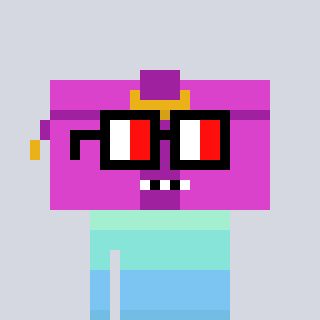
a pixel art character with square glasses with black frames and red eyes, a clutch-shaped head and a purple-colored body on a cool background